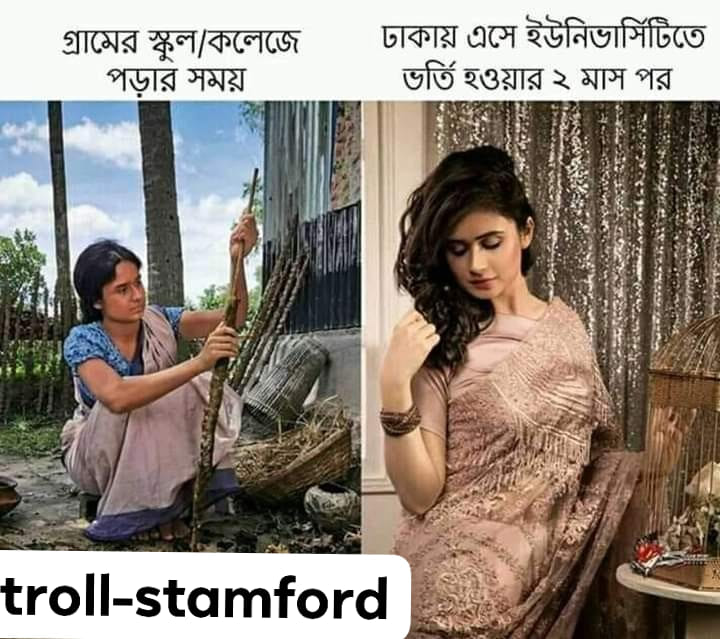
Caption: গ্রামের স্কুল / কলেজে পড়ার সময়     ঢাকায় এসে ইউনিভার্সিটিতে ভর্তি হওয়ার ২ মাস পর
Label: hate